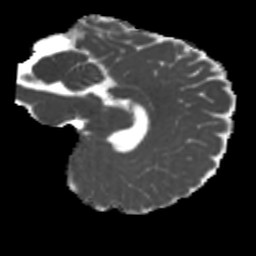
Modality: MD
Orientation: sagittal
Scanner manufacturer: siemens
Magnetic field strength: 3 T
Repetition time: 4 s
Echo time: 0.0594 s